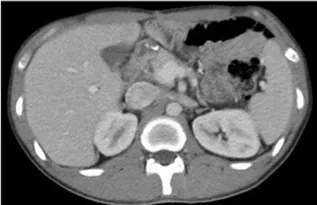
After finish of the nivolumab threatment. Paraaorta (#16b1) had vanished, indicating a complete response.
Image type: radiology (ct)